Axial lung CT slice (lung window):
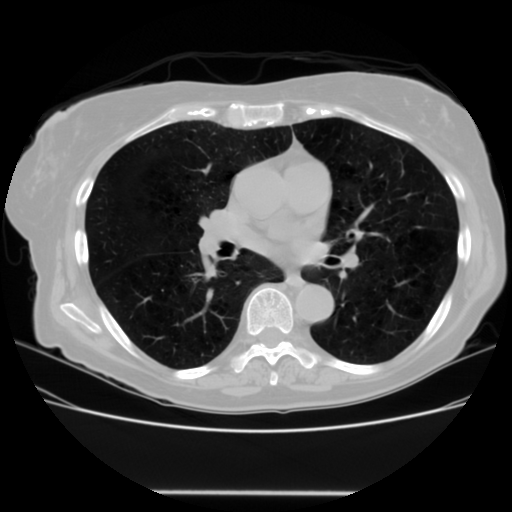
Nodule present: no